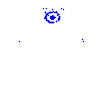
Particle: electron